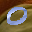
Label: 0